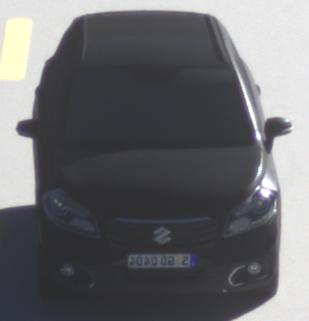
Make: Suzuki
Model: SX4 S-Cross 1.6
Detailed model: SX4 (II) S-Cross
Model produced from: 2013/10
Model produced until: 2015/08
Doors: 5
Color: black
Road condition: dry road
Daytime: morning or afternoon
Contrast: high contrast